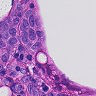
Metastatic tissue present: yes